Question: It's obvious that this is a timing issue. I have a jQuery mobile app that I am developing. I am doing the standard method of appending items to a listview. Then calling 'refresh' after the items are appended. Yes I have jQuery and jQuery mobile in the head of the html and yes I am using the ''pageinit'' event instead of '$(document).ready()'. Here are the sources:
'''
GetApps: function () {
$('#manage-apps-list').empty();
$.get('../../../config.xml', function (data) {
$(data).find('app').each(function () {
var $this = {};
$this = $(this);
$('#manage-apps-list').append(
$('<li/>').append(
$('<a/>').attr('href', "#app-settings").attr('data-id', $this.find('id').text()).html($this.find('title').text()).off('click').on('click', function () {GetAppDetail($(this).attr('data-id'));})
)
);
});
});
$('#manage-apps-list').listview('refresh');
}
'''
'''
<div id="manage-apps" data-role="page" data-theme="d">
<div data-role="content">
<a href="#settings" data-role="button" data-mini="true" data-inline="true">Back</a>
<h2>Manage Apps</h2>
<ul id="manage-apps-list" data-role="listview" data-inset="true"></ul>
</div>
</div>
'''
This is not the initial page to be seen, but a sub-page. Here is the result:

I have done this many, many times in my apps, and it always works without issue. I am even using the same versions of '$' and '$.mobile'
I have seen many other questions about this on SO, but they all are missing the call to 'refresh'...
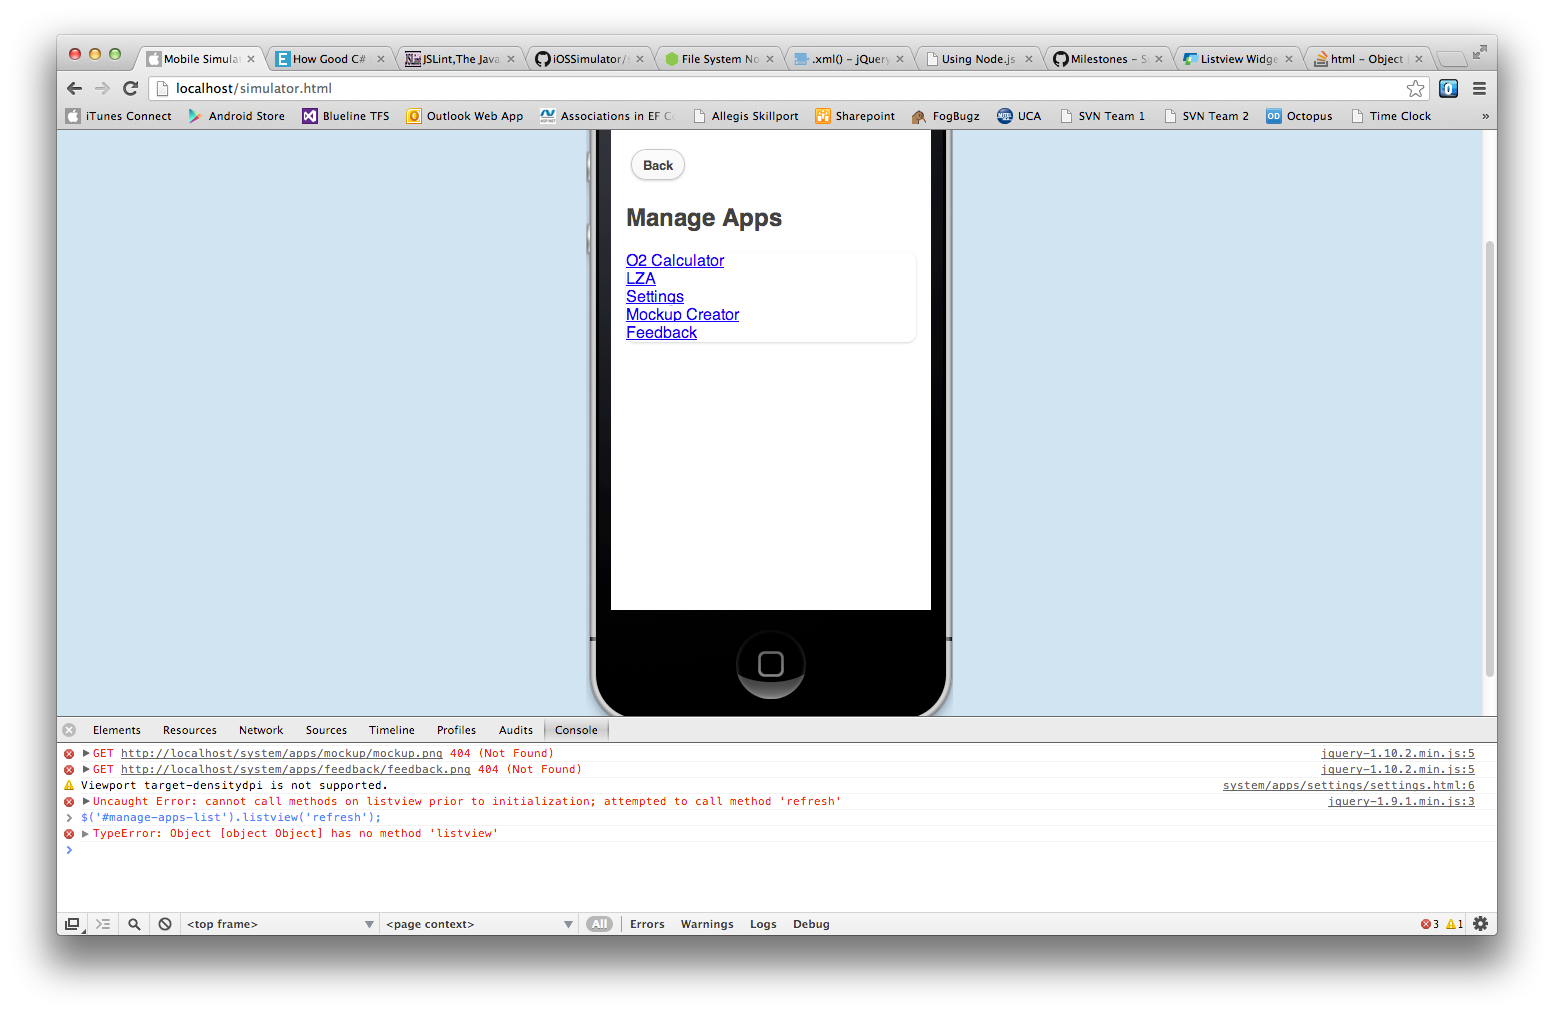
Answer: You're right. It IS a timing issue. Your 'refresh' method isn't waiting for the list to finish up its append work. So, a slight restructure of your 'get' method is needed :
'''
GetApps: function () {
$('#manage-apps-list').empty();
$.get('../../../config.xml', function (data) {
//set up an array for adding li to it.
var li = [];
//a temporary element to store "li"
var $li;
$(data).find('app').each(function () {
var $this = $(this);
//add the li HTML element to a vairable
$li = $('<li/>').append(
//you can also create the anchor tag like this - looks nicer :)
$('<a/>', {
"href": "#app-settings",
"data-id": $this.find('id').text(),
"html": $this.find('title').text()
}));
//add this $li to the main array of li
li.push($li);
});
//append li [] to ul
$('#manage-apps-list').append(li).promise().done(function () {
//wait for list to be added - thats why you wait for done() event in promise()
//add the click events to this - event delegation - this way your click event is added only once
$(this).on('click', 'a', function (e) {
//to prevent default click - just in case
e.preventDefault();
GetAppDetail($(this).attr('data-id'));
});
//then refresh
$(this).listview().listview("refresh");
});
});
}
'''
### What I changed in your code
1. You were appending as you got the data in each. I pushed that to an array and appended it at the end. So you'll have only one append overall.
2. You were adding click event every single time for all the <a> tags. This is the behaviour which onclick did. Binding event handlers repeatedly is BAD. Thats why even delegation is brought in now.
3. Changed a little bit of element sturcturing. (for example the <a> tag)
4. Important Finally, to make the refresh wait for the append to complete, you can add promise() to the append and wait for it to be done().
: <URL>